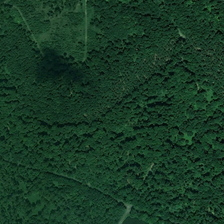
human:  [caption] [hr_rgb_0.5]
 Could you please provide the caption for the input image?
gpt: here we can see lush forest is devided by straight footpath .

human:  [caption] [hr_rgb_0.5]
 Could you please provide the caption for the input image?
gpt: some trees in this stretch of the dense forest is short and others is tall and bushy .

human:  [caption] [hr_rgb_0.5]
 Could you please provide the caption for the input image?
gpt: some trees in this stretch of the dense forest is short and others is tall and bushy .

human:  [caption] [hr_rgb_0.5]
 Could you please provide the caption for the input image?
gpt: there is a pond in the forest .

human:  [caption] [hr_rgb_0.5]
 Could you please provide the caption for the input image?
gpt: many green trees are in a piece of forest .